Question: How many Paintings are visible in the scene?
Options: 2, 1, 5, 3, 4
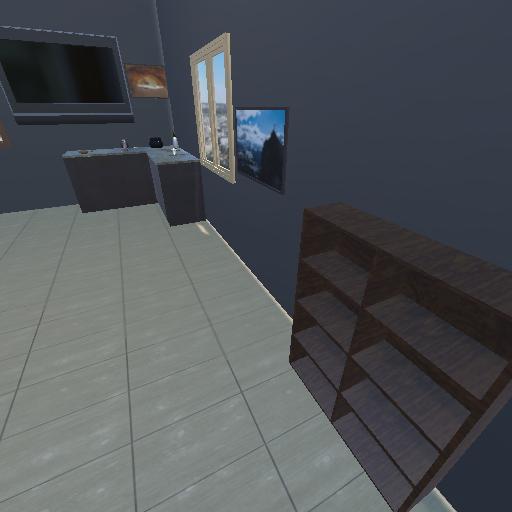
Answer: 2